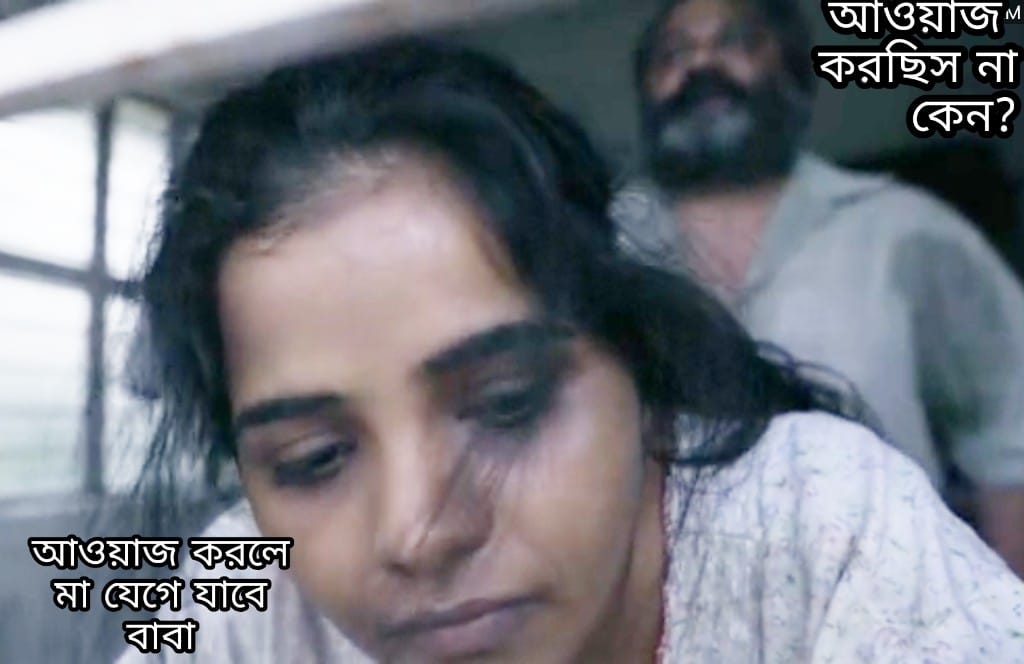
Caption: আওয়াজ করছিস না কেন ?    আওয়াজ করলে মা যেগে যাবে বাবা
Label: hate